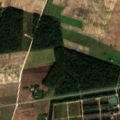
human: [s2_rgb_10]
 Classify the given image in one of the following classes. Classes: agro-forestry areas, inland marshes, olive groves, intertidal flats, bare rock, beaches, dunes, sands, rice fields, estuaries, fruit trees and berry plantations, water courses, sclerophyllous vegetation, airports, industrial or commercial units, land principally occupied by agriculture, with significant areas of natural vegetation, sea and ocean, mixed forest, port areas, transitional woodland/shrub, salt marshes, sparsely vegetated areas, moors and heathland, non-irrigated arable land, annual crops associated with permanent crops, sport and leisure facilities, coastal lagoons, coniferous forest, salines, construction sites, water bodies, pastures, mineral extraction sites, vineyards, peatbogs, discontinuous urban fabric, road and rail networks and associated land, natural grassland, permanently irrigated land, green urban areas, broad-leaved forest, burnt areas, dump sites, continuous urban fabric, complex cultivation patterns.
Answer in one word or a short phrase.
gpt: non-irrigated arable land, complex cultivation patterns, mixed forest, transitional woodland/shrub